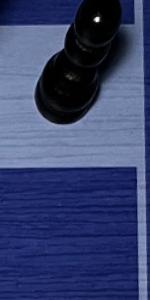
Label: Empty